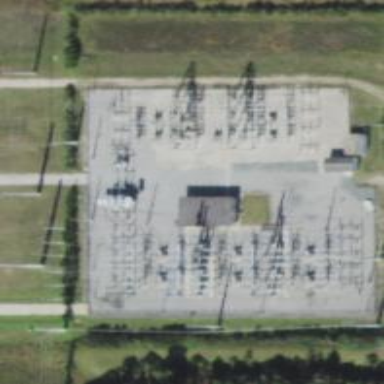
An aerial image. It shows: Switch used for power control.